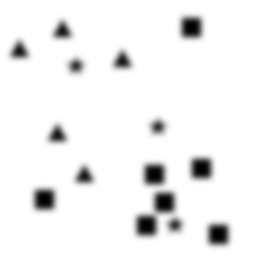
Squares: 7
Triangles: 5
Stars: 3
Total shapes: 15